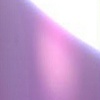
Label: sunburn